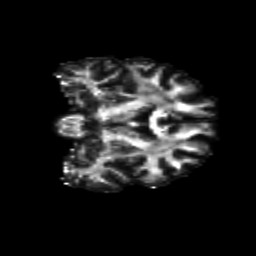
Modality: FA
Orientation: coronal
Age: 33
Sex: male
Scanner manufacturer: siemens
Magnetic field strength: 3 T
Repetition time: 8.6 s
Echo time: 0.095 s